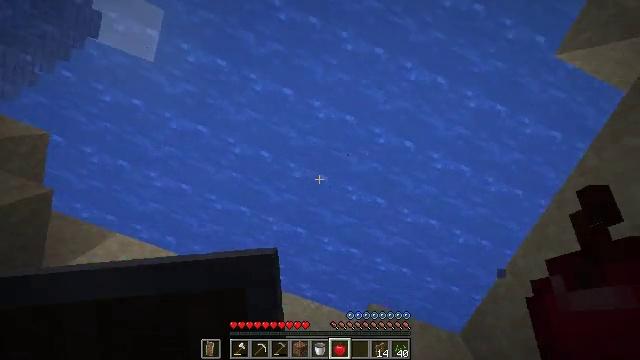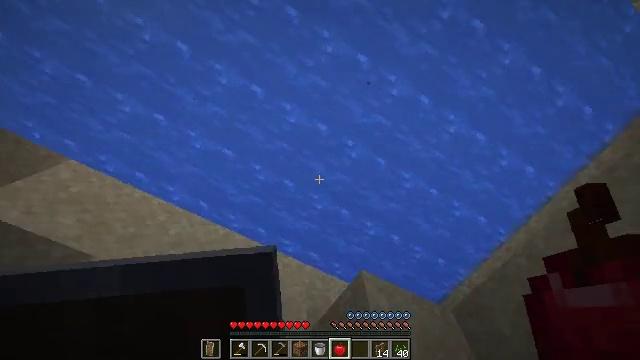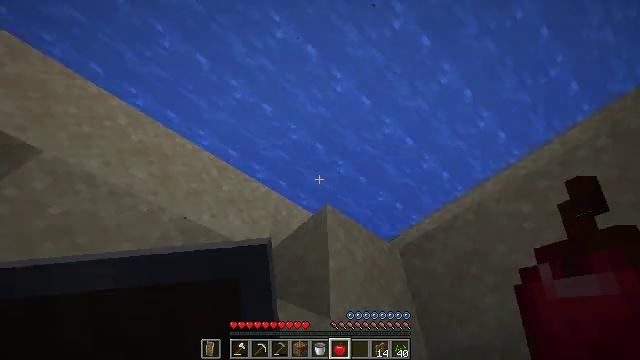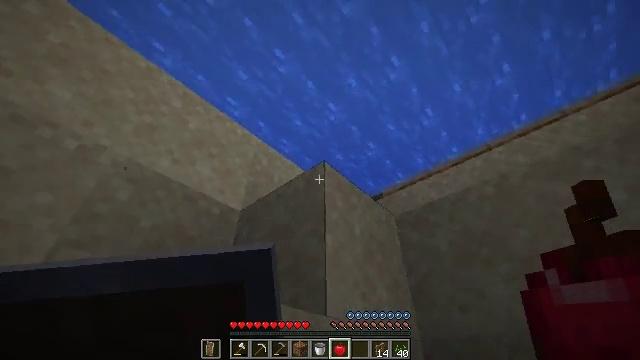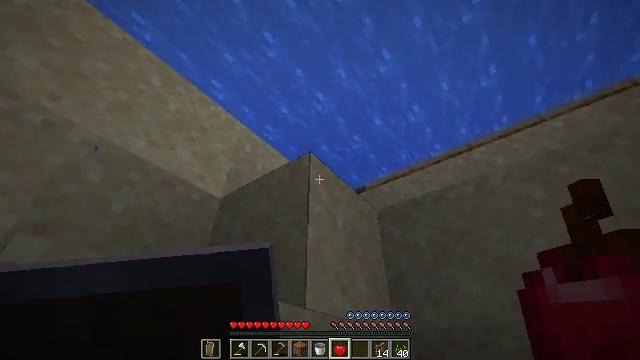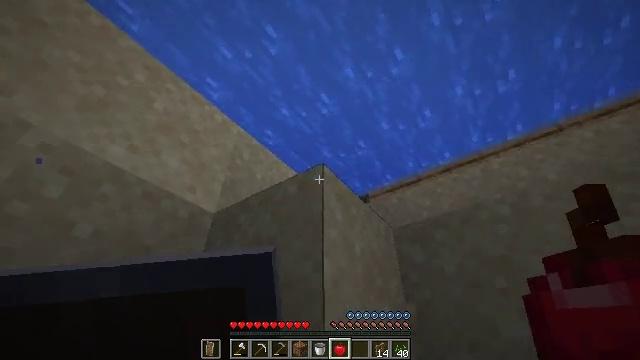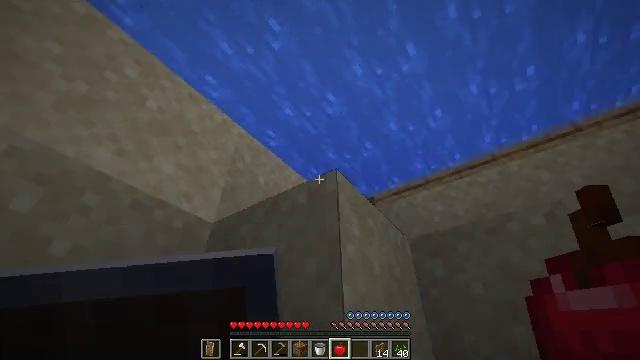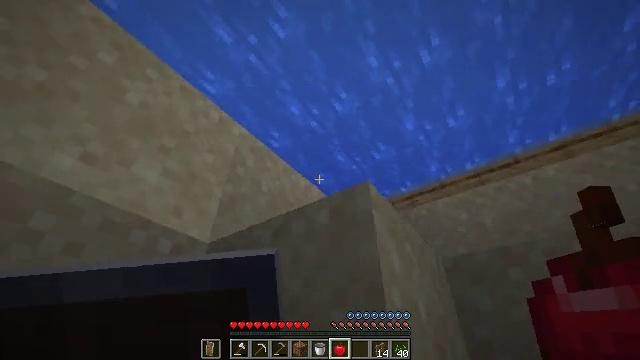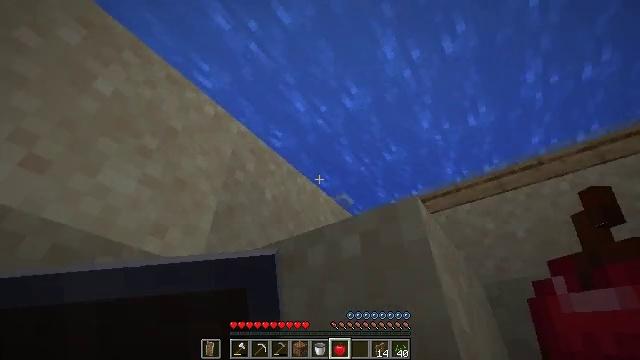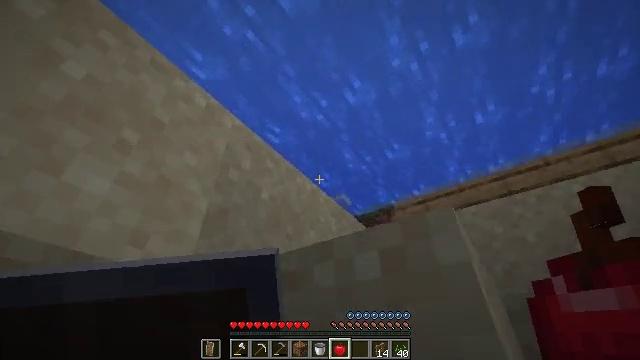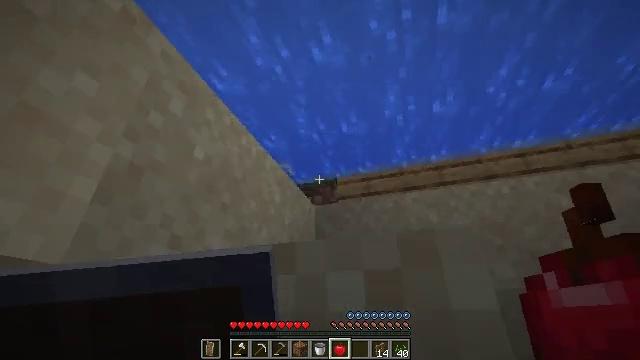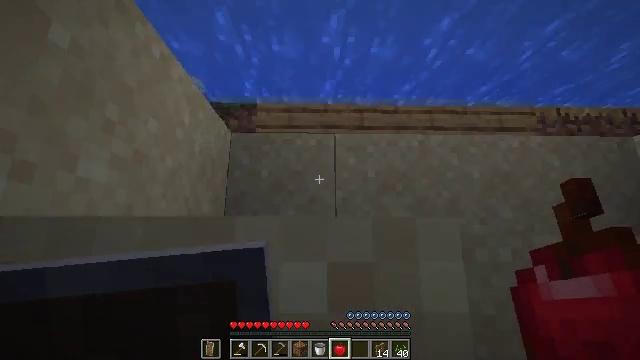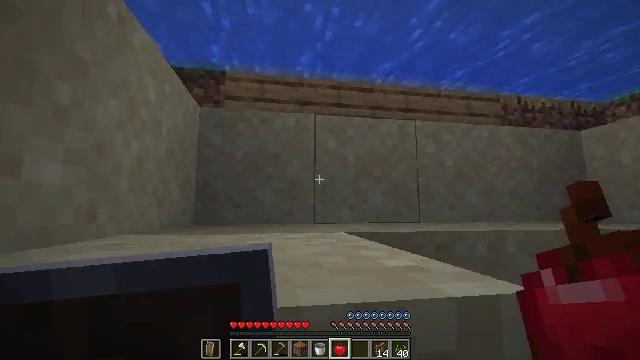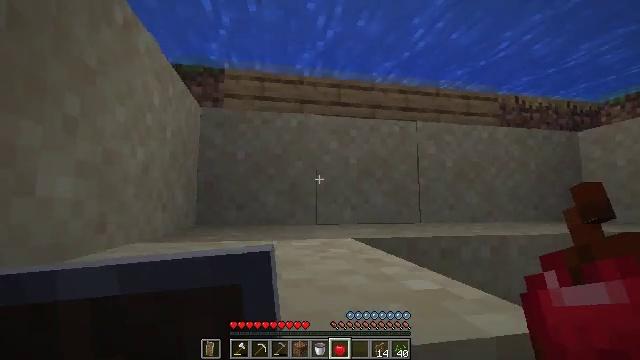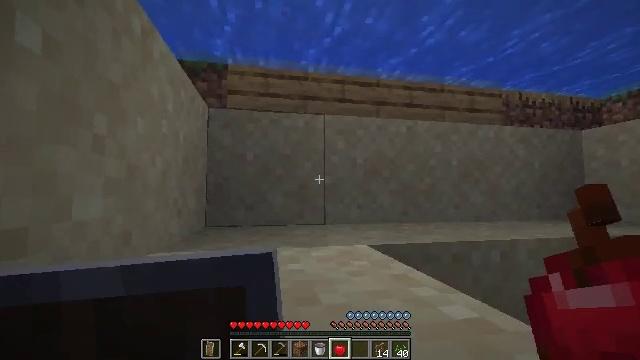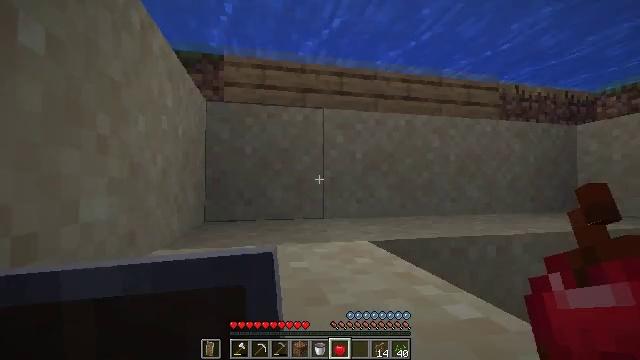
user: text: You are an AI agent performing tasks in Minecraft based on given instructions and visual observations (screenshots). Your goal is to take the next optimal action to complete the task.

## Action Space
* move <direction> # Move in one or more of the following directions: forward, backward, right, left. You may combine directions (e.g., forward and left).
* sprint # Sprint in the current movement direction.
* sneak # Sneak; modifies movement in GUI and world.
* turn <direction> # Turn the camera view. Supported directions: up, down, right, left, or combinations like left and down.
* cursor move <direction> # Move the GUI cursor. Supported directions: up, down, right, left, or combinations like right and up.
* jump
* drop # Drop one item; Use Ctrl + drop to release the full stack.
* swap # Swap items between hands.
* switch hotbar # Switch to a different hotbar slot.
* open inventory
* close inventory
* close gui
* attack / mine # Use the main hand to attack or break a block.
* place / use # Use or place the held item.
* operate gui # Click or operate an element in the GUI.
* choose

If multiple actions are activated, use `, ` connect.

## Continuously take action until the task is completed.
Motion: motion action
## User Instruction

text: Collect wheat crops.
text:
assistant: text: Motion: move forward, sprint, turn right and down
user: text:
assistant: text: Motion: move forward, sprint, turn right and down
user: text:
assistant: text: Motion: move forward, sprint, turn right and down
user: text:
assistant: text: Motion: move forward, sprint, turn right and down
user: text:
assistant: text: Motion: move forward, sprint, turn right
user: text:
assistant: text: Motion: move forward, sprint
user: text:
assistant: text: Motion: move forward, sprint
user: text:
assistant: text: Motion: move forward, sprint
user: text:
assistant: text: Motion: move forward, sprint, turn right
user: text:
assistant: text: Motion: move forward, sprint, turn right and down
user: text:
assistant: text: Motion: move forward, sprint, turn right and down
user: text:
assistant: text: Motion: move forward, sprint, turn right and down
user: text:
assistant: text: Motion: move forward, sprint, turn right and down
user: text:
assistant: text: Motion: move forward, sprint, turn down
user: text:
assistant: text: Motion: move forward, sprint, turn right and down
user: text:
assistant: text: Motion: move forward, sprint
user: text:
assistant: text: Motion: move forward, sprint
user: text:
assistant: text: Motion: move forward, sprint
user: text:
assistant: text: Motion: move forward, sprint, turn left and up
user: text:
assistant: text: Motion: move forward, sprint, turn left and up
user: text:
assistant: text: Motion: move forward, sprint, turn left and up
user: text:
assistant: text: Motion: move forward, sprint, turn left and up
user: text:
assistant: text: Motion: move forward, sprint, turn up, jump
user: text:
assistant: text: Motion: move forward, sprint, turn right and up, jump
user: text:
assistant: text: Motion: move forward, sprint, turn up, jump
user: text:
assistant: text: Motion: move forward, sprint, turn up, jump
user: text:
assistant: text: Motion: move forward, sprint, turn up, jump
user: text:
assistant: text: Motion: move forward, sprint, jump
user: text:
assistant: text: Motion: move forward, sprint, jump
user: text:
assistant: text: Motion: move forward, sprint, turn right, jump